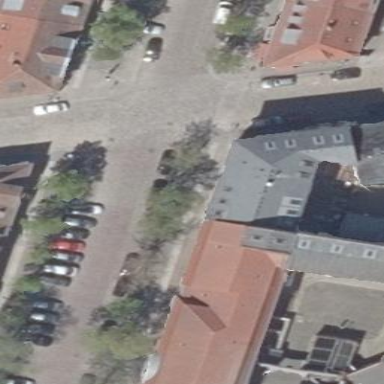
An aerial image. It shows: Historic apartment building with red side-hipped roof made of roof tiles. The building is colored in rose hue.